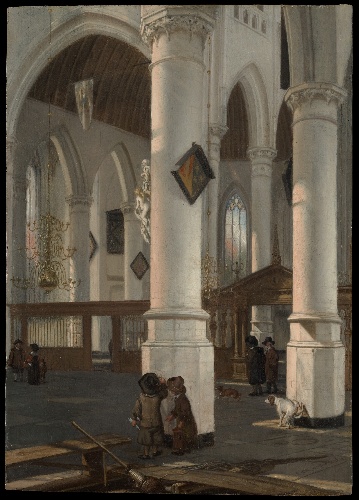
Title: Interior of the Oude Kerk, Delft
Artist: Emanuel de Witte
Artist bio: Dutch, Alkmaar ca. 1616–1692 Amsterdam
Date: probably 1650
Object type: Painting
Classification: Paintings
Medium: Oil on wood
Dimensions: 19 x 13 5/8 in. (48.3 x 34.6 cm)
Department: European Paintings
Credit line: Purchase, Lila Acheson Wallace, Virgilia and Walter C. Klein, The Walter C. Klein Foundation, Edwin Weisl Jr., and Frank E. Richardson Gifts, and Bequest of Theodore Rousseau and Gift of Lincoln Kirstein, by exchange, 2001
Accession year: 2001
Repository: Metropolitan Museum of Art, New York, NY
Tags: Columns|Interiors|Churches|Dogs|Human Figures